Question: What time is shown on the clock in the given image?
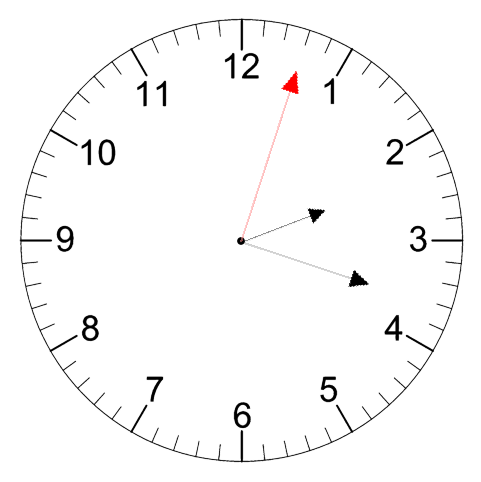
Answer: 02:18:03